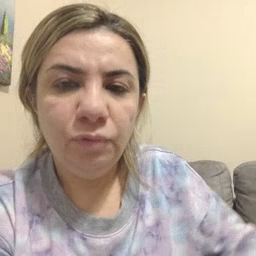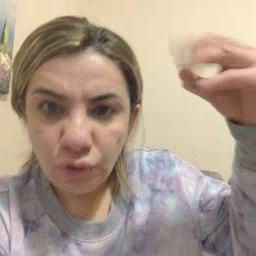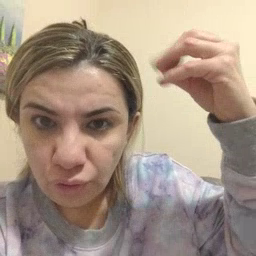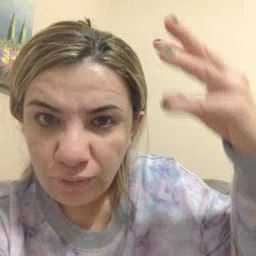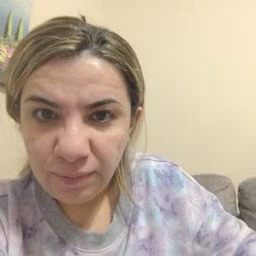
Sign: shower